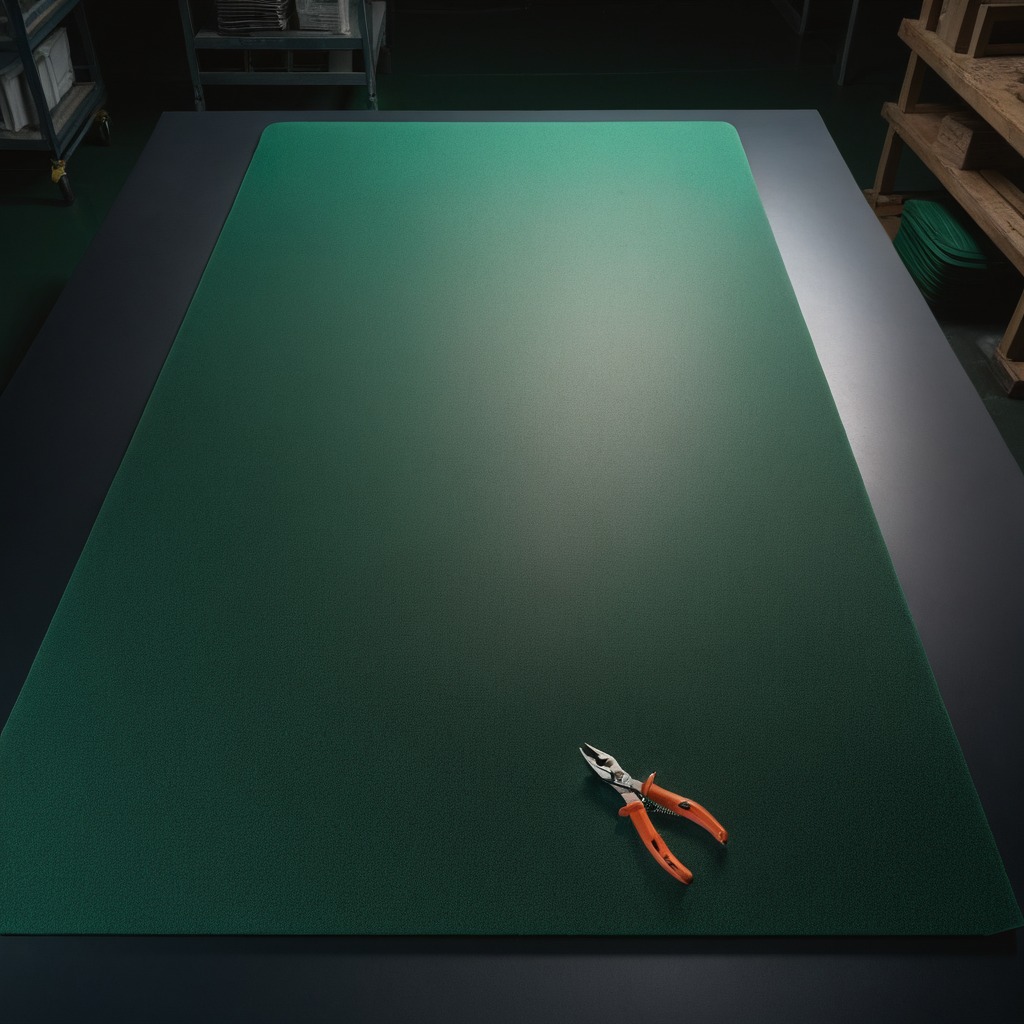
A plier is lying on the tabletop.